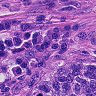
Metastatic tissue present: yes